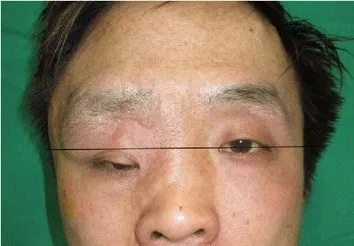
The protruding recurred mass in the right eyelid and eyebrow with orbital dystopia. Right eye set 1 cm lower than the left (black line).
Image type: medical_photograph (other_medical_photograph)